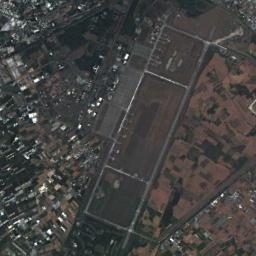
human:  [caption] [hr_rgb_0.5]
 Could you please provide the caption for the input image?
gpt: An airport with grid-shaped runways and open areas on the farmland and dense residential areas beside .

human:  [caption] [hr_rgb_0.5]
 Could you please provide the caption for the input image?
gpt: An airport with a runway and many buildings is surrounded by a residential area and brown farmland .

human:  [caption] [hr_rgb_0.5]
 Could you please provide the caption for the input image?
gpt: Most of the airport's buildings have white roofs .

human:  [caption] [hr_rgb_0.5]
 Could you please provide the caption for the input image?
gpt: There is an airport next to the bare land surrounded by many houses .

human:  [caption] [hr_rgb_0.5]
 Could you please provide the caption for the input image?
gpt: The airport has many roads of different lengths .